Aerial crown-view tile of a tropical tree (Barro Colorado Island, Panama), acquired 20241112:
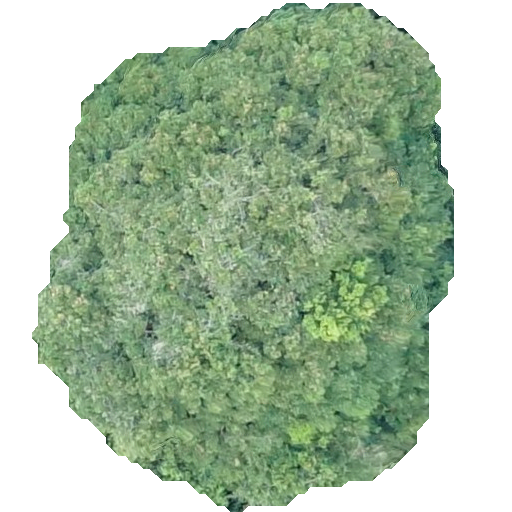
Species: Prioria copaifera
GBIF accepted scientific name: Prioria copaifera
Crown area: 254.011 m²